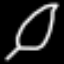
Label: leaf